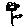
Label: flower